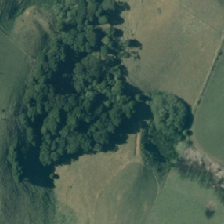
Land cover: broadleaved_indigenous_hardwood